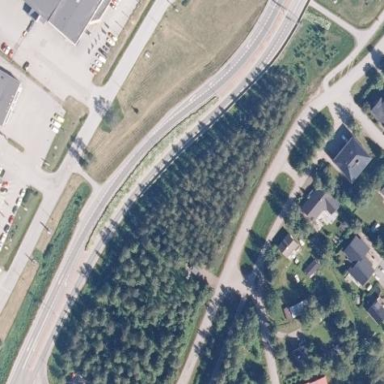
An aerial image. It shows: Kerb barrier.